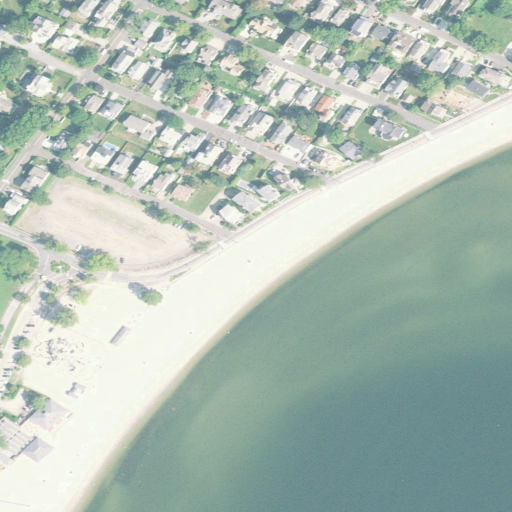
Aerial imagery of beach in Connecticut named Compo Beach containing medium intensity development, open water, barren land, high intensity development, and low intensity development